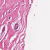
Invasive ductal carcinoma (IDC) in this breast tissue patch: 0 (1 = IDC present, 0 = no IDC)